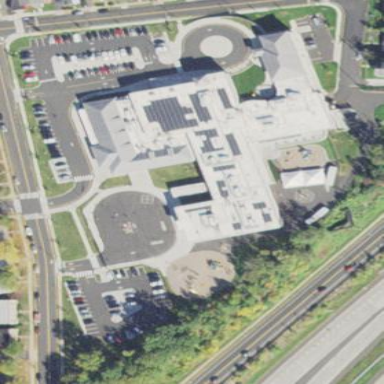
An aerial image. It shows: School.